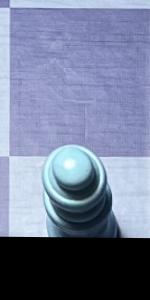
Label: Queen_White